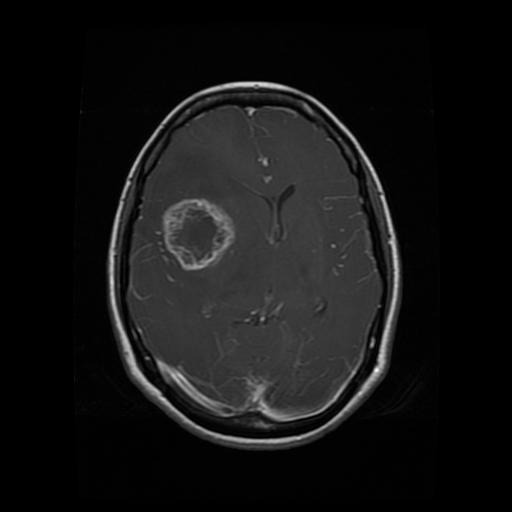
Label: glioma